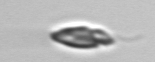
Label: Katodinium_or_Torodinium